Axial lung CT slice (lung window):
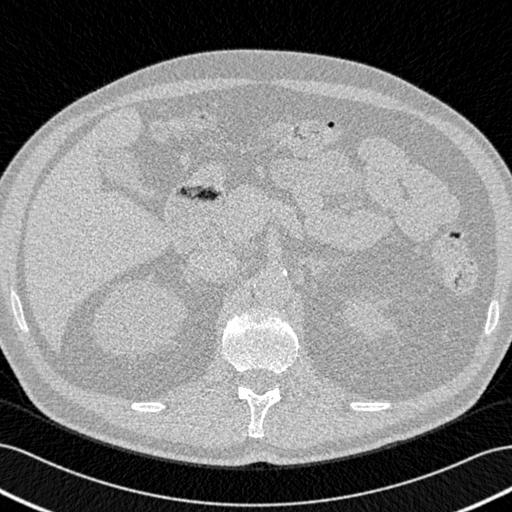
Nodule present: no